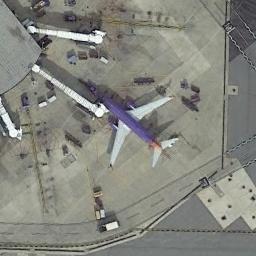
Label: airplane